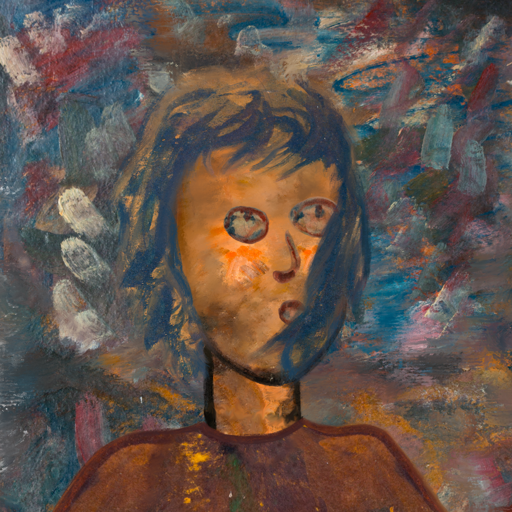
Background: Boggyland, Head And Neck Side: Gypsy_Queen, Face Side: Orphan, Bust: Comrade, Hair Side: In_The_Sun, Head Accessory: Blank, Second Necklace: Blank, Necklace: Blank, Baby: Blank